Question: I'm currently building an iOS Application for a client and have hit a pretty huge roadblock. I mean, I could write my own UINavigationBar and such but that would cause a lot of issues further down the road.
I have tried everything in my knowledge so far and have spent several hours searching for a solution (overriding the CALayer, using CoreGraphics and pretty much everything else ) and I get the same result. No matter how hard I try to remove the background of the UINavigationBar, it still shows a white background with slight translucency.
I need to have a lot of customisation on the navigation bar (I.E having a gradient going from "blackColor" to "clearColor" and I can't do that if the background of the Navigation Bar refuses to be transparent. I have tried copying all of the CALayers from the UINavigationBar layer to a subview I added and it just kept crashing, even when replacing the delegates and superlayer.
I really need help with this. One of the multiple effects I'm trying to achieve are below. (The blue rectangle is not the focus of the image, it's irrelevant.)

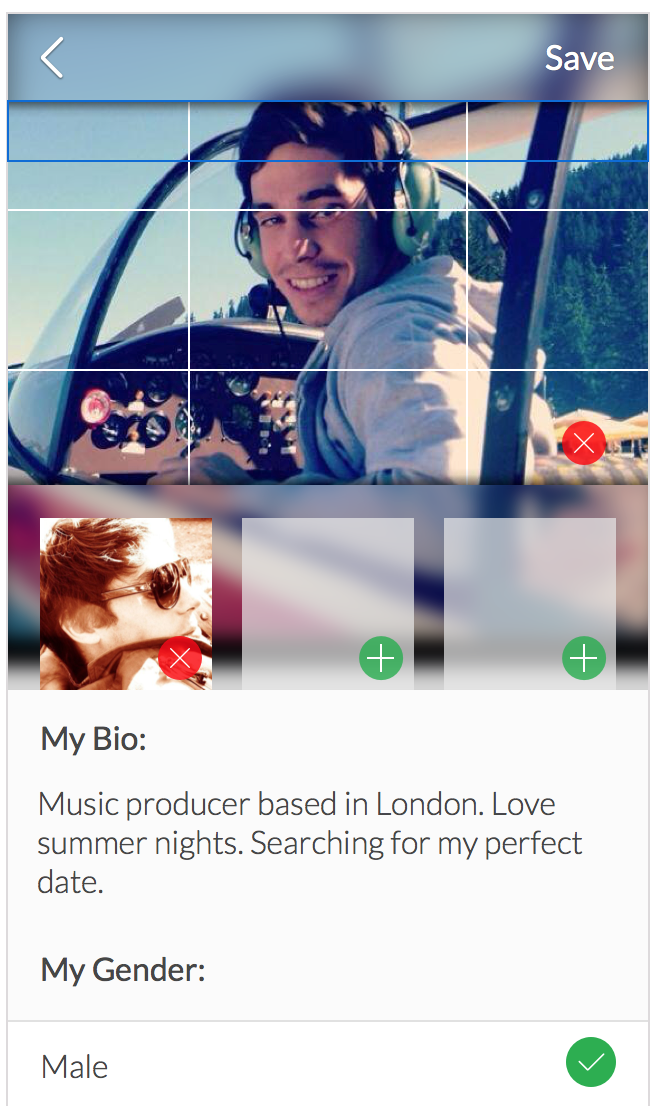
Answer: To get it completely transparent:
'''
(UINavigationBar.appearance()).translucent = true
(UINavigationBar.appearance()).barTintColor = UIColor.clearColor()
(UINavigationBar.appearance()).backgroundColor = UIColor.clearColor()
(UINavigationBar.appearance()).setBackgroundImage(UIImage(), forBarMetrics: UIBarMetrics.Default)
(UINavigationBar.appearance()).shadowImage = UIImage()
'''
EDIT:
Using iOS 8.3 looking like this:

Or am I missing something?